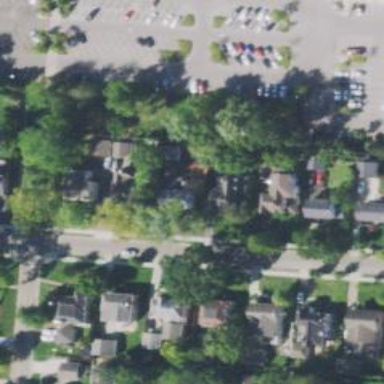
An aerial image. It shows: Residential driveway.